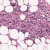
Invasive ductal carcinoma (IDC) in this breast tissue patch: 1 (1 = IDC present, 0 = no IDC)